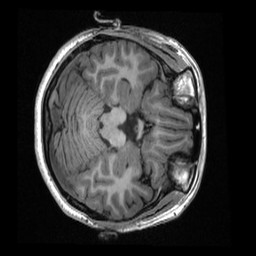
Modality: T1w
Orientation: axial
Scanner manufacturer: ge
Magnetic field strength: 3 T
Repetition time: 0.007728 s
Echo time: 0.002948 s